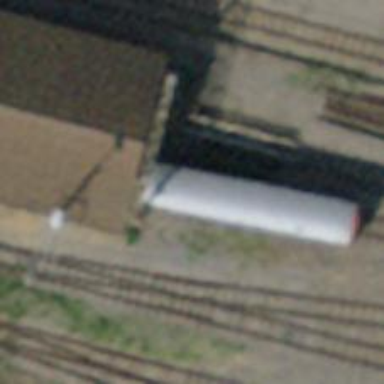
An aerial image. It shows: Narrow-gauge railway in service yard.